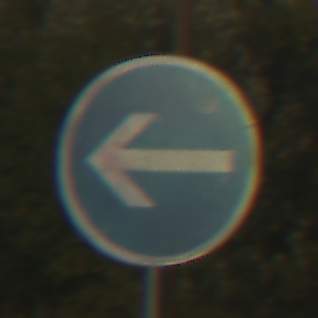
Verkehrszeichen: VorgeschriebeneFahrtrichtungHierLinks
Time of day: SunriseSunset
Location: Outdoor (RoadRail)
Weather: Clear
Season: NotSpecified
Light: Natural